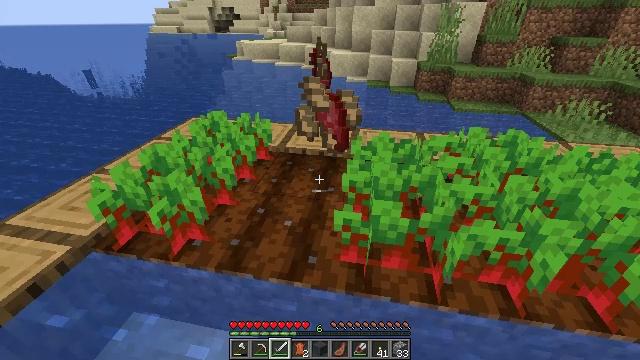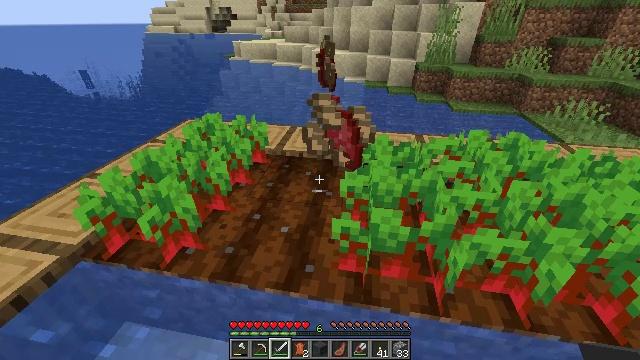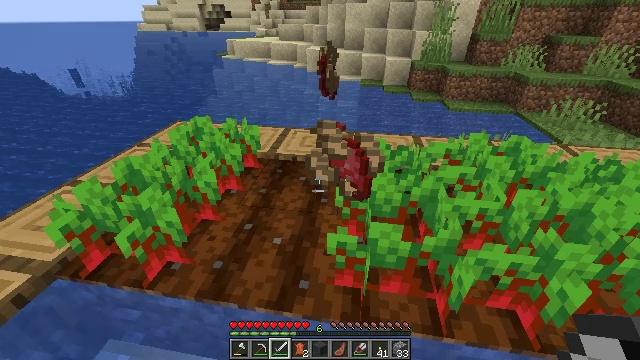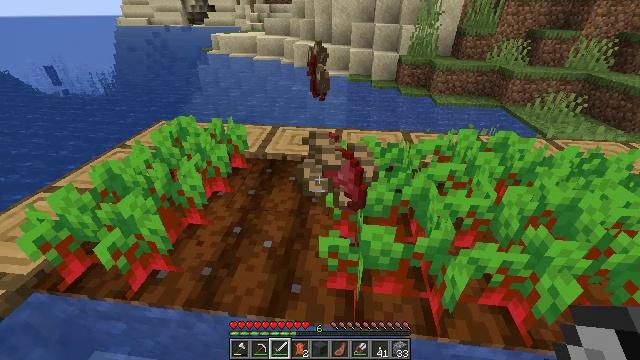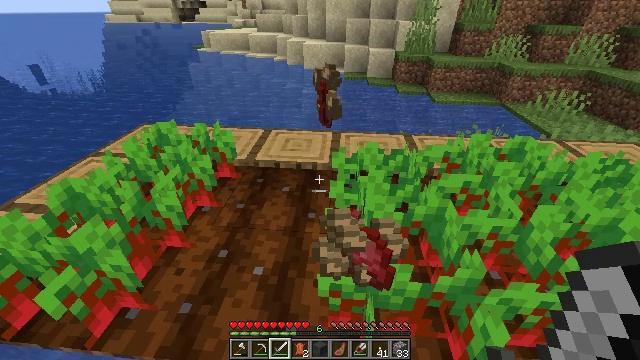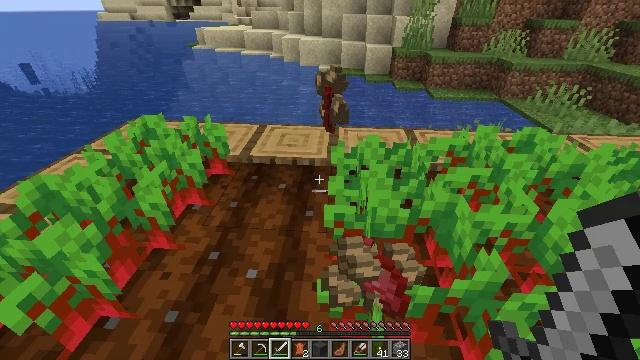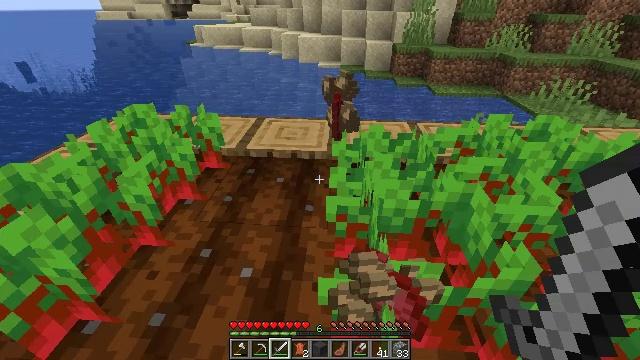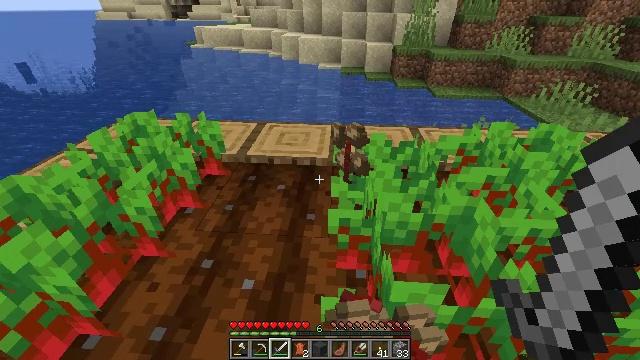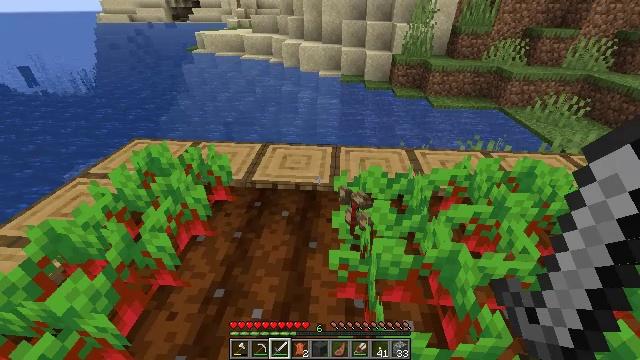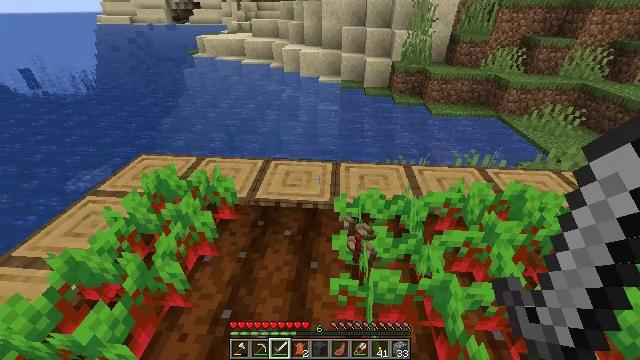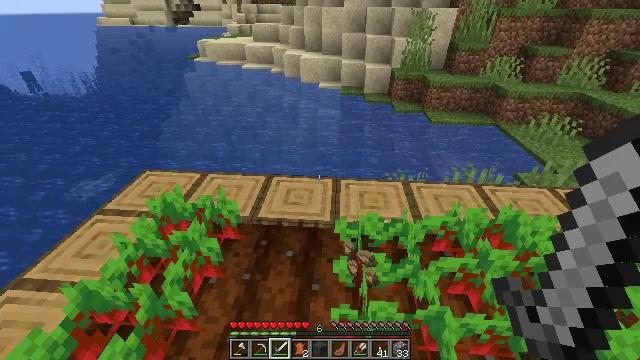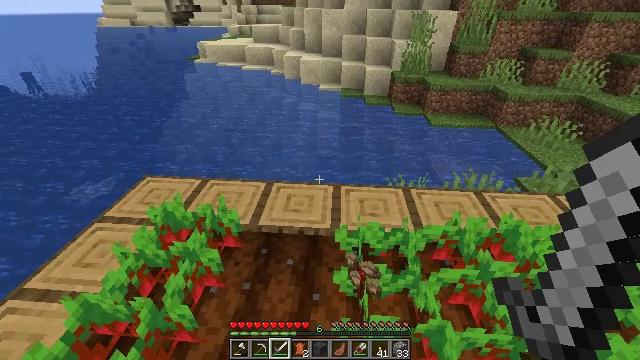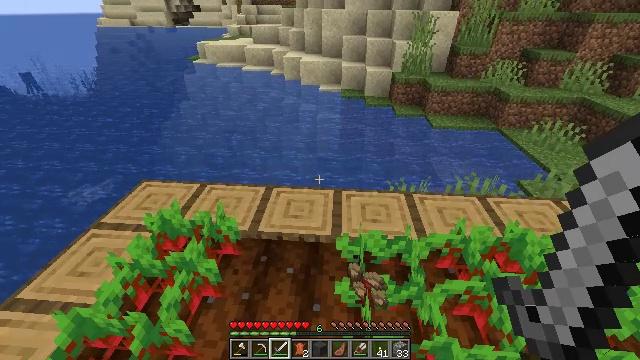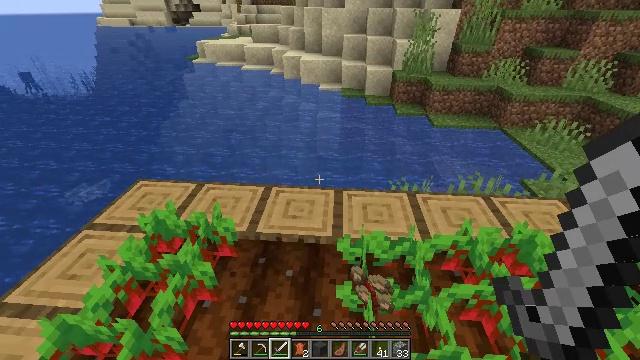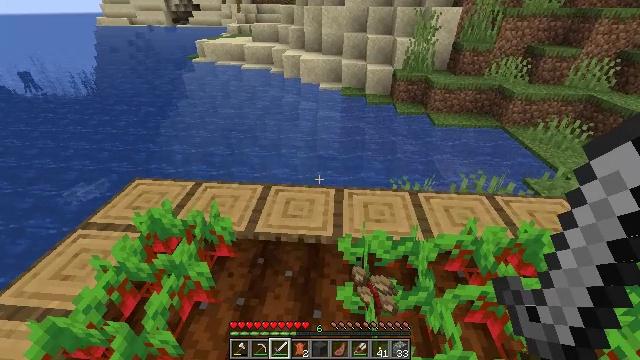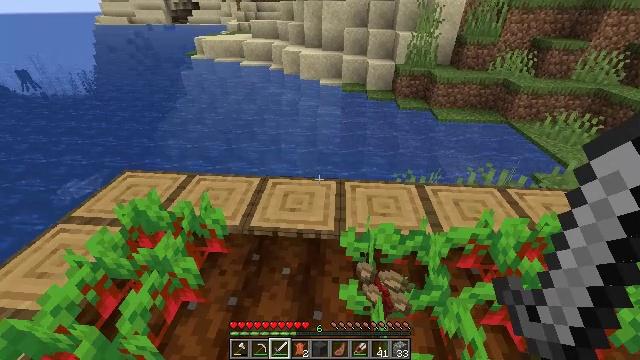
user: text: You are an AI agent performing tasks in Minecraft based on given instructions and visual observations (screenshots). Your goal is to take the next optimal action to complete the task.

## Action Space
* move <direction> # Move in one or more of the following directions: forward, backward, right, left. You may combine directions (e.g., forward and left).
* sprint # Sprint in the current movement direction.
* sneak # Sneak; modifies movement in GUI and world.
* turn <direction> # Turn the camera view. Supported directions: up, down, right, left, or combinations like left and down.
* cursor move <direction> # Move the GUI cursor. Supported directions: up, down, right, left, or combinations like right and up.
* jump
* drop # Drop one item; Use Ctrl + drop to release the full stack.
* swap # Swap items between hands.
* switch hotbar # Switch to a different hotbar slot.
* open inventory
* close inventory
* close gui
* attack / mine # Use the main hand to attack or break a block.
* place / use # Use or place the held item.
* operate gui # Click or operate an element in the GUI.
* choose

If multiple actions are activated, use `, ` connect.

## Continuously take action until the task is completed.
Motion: motion action
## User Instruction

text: Pull up beetroots from the soil.
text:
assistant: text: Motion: move forward
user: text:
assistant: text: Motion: move forward, turn right
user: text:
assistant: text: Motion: move forward, turn right
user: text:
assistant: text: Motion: move forward, turn right
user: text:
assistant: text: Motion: move forward
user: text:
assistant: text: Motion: move forward
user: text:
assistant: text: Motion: move forward
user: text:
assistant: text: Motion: move forward
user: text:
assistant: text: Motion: move forward
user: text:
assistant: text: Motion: move forward
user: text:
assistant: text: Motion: move forward
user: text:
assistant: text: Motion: move forward
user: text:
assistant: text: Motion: move forward
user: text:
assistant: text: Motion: move forward
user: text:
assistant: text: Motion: move forward
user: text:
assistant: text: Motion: move forward
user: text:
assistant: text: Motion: move forward
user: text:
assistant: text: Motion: move forward
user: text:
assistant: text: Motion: move forward
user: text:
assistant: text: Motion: turn left and down
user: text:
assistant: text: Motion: turn left
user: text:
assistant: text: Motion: turn left
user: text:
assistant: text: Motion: turn left
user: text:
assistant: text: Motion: turn left
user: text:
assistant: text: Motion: turn left
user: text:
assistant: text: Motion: turn left
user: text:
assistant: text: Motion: turn left
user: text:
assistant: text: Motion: turn left
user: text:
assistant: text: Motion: turn left
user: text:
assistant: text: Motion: turn left